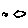
Label: cloud